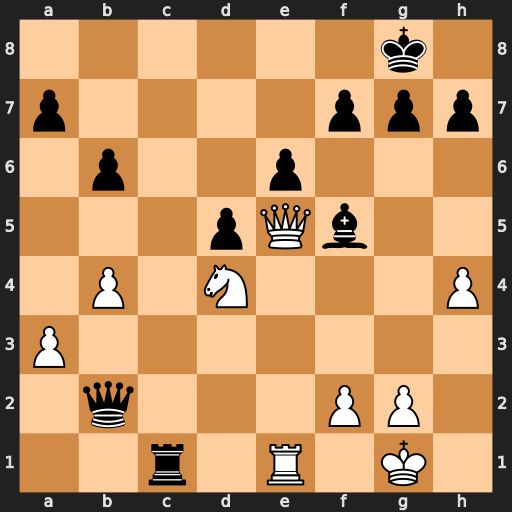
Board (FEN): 6k1/p4ppp/1p2p3/3pQb2/1P1N3P/P7/1q3PP1/2r1R1K1
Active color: w
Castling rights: -
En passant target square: -
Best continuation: Qb8+ Rc8 Qxc8#